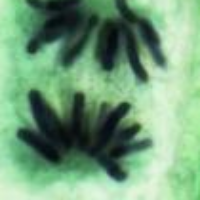
Label: anaphase